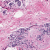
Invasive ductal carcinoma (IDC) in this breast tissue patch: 0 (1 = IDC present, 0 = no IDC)